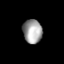
Tissue: lung
Cell type: Fibroblasts
Senescence score: 0.2435
Nuclear area (px): 450
Mean DAPI intensity: 159.602